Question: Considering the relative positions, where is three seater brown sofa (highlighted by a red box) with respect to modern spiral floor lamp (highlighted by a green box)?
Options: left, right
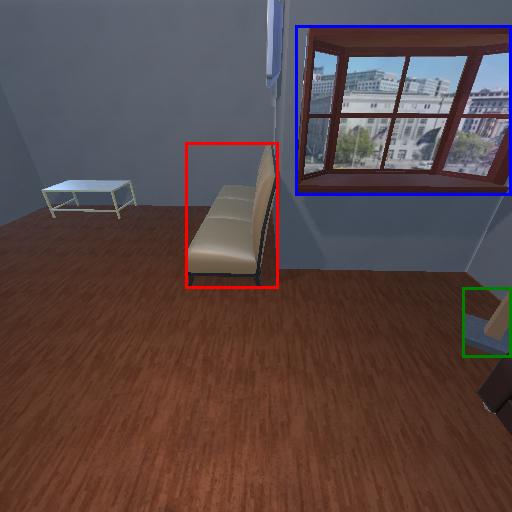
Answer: left